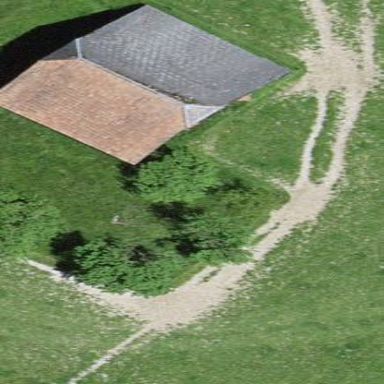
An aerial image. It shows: Barn.